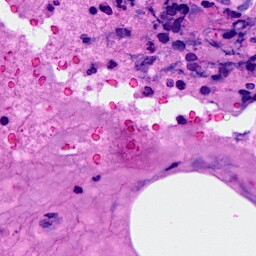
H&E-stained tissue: Breast